Question: I've googled around, but i can find a way to build json with jQuery and send it to php using a for loop. I have a html table, and i want to take values from each row (i dont know how many rows/values there will be) construct a json string, ie. '[{"row": 1, "supp_short_code" : blah blah....}, {"row": 2, ....} ....]' but i dont know how to keep adding to the json datastring each time jQuery finds more values if that makes sense??
EDIT:
So if i have this
'''
$('#submit').live('click',function(){
var supp_short_code=$('.supp_short_code').text();
var project_ref=$('.project_ref').text();
var om_part_no=$('.om_part_no').text();
var description=$('.description').text();
var cost_of_items=$('.cost_of_items').text();
var cost_total=$('.cost_total').text();
var dataString = 'string=//' + supp_short_code + '//' + project_ref + '//' + om_part_no + '//' + description + '//' + cost_of_items + '//' + cost_total
$.ajax
({
type: "POST",
url: "order.php",
data: dataString,
cache: false,
success: function()
{
alert("Order Submitted");
}
});
});
'''
So what (roughly) would i need to change in this code?

Ok, so as you can see by the screenshot, i'm using jquery to dynamically add the bottom table when a user click a row from the top table, its calculating totals and they can specify which supplier they want to use. I'm then using jquery to grab these values into the $('submit') bit of jquery code at the top. I then want to send these values to a php page that will somehow parse the received data at insert it into a mysql db, as something like "id 1 product blah price blah supplier blah total cost PSx, id 2 product blah2 price blah2 supplier blah total cost PSx" so some fields, ie the total cost and supplier will be the same, but the php might be receiving 3 different products for the same order if that makes sense? Thanks!
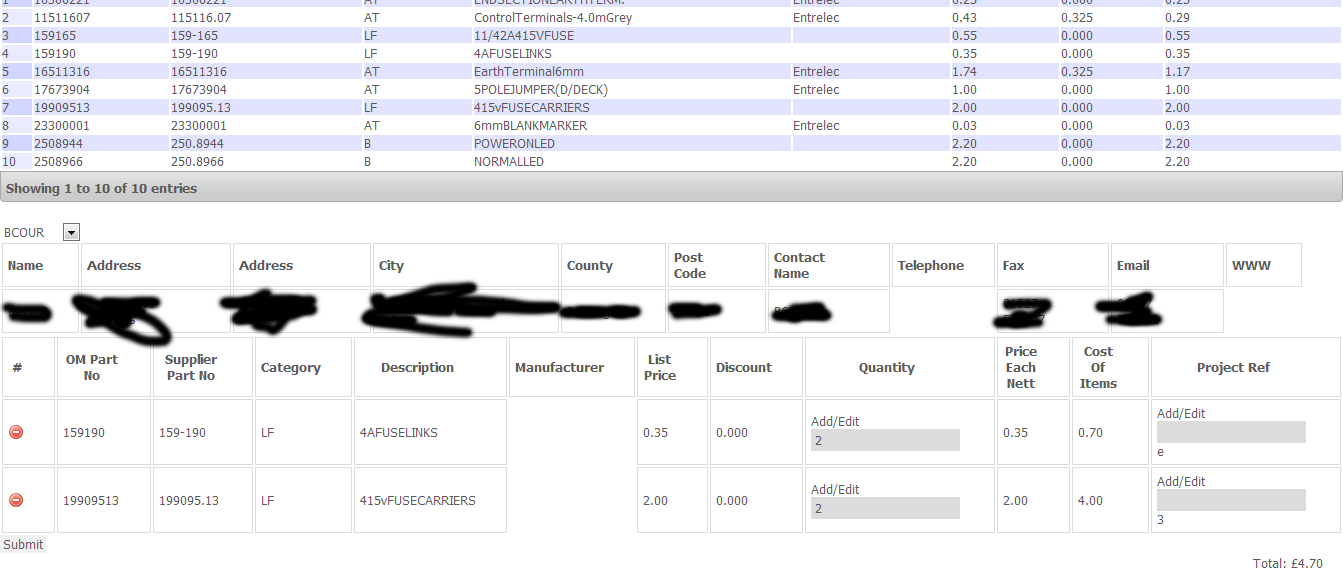
Answer: You don't need to build the json, just build the data array and send it with <URL>. jQuery will take care of encoding the array for you:
'''
var data = {};
for (var i = 0; i < 3; ++i) {
data['field' + i] = 'value' + i;
}
$.post ('http://mysite.com/page', data, function() { alert('succes!'); });
'''
Your server-side code's '$_POST' array will containing:
'''
array( 'field1' => 'value1', 'field2' => 'value2', 'field3' => 'value3');
'''
For your example, I would reconsider sending the data as a string and instead send the data as well-formated key/value pairs. Your server-side code can more easily decide what to do with it, and your JS won't require a rewrite if the server-side code needs the string to be built differently.
'''
$.ajax ({
type: "POST",
url: "order.php",
data: {
supp_short_code: $('.supp_short_code').text(),
project_ref: $('.project_ref').text(),
om_part_no: $('.om_part_no').text(),
description: $('.description').text(),
cost_of_items: $('.cost_of_items').text(),
cost_total: $('.cost_total').text()
}
//...
});
'''
### Update
You could reduce the amount of typing by throwing your field names into an array, and appending the class name of any fields you want to include in the data array. Then loop over each of your table rows and extract the values:
'''
var fields = [ 'supp_short_code', 'project_ref', 'om_part_no',
'description', 'cost_of_items', 'cost_total'];
var data = [];
// loop over each row
$('#my-table tr').each(function (i, tr) {
// extract the fields from this row
var row = {};
for (var f = 0; f < fields.length; ++f) {
row[fields[f]] = $(tr).find('.' + fields[f]).val();
}
// append row data to data array
data.push(row);
});
'''